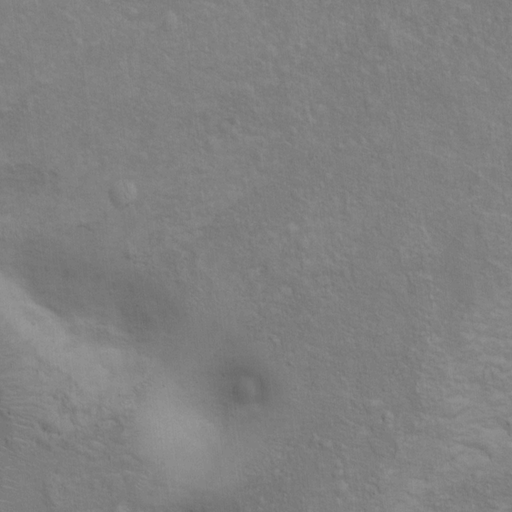
Objects detected: cone, cone